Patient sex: M
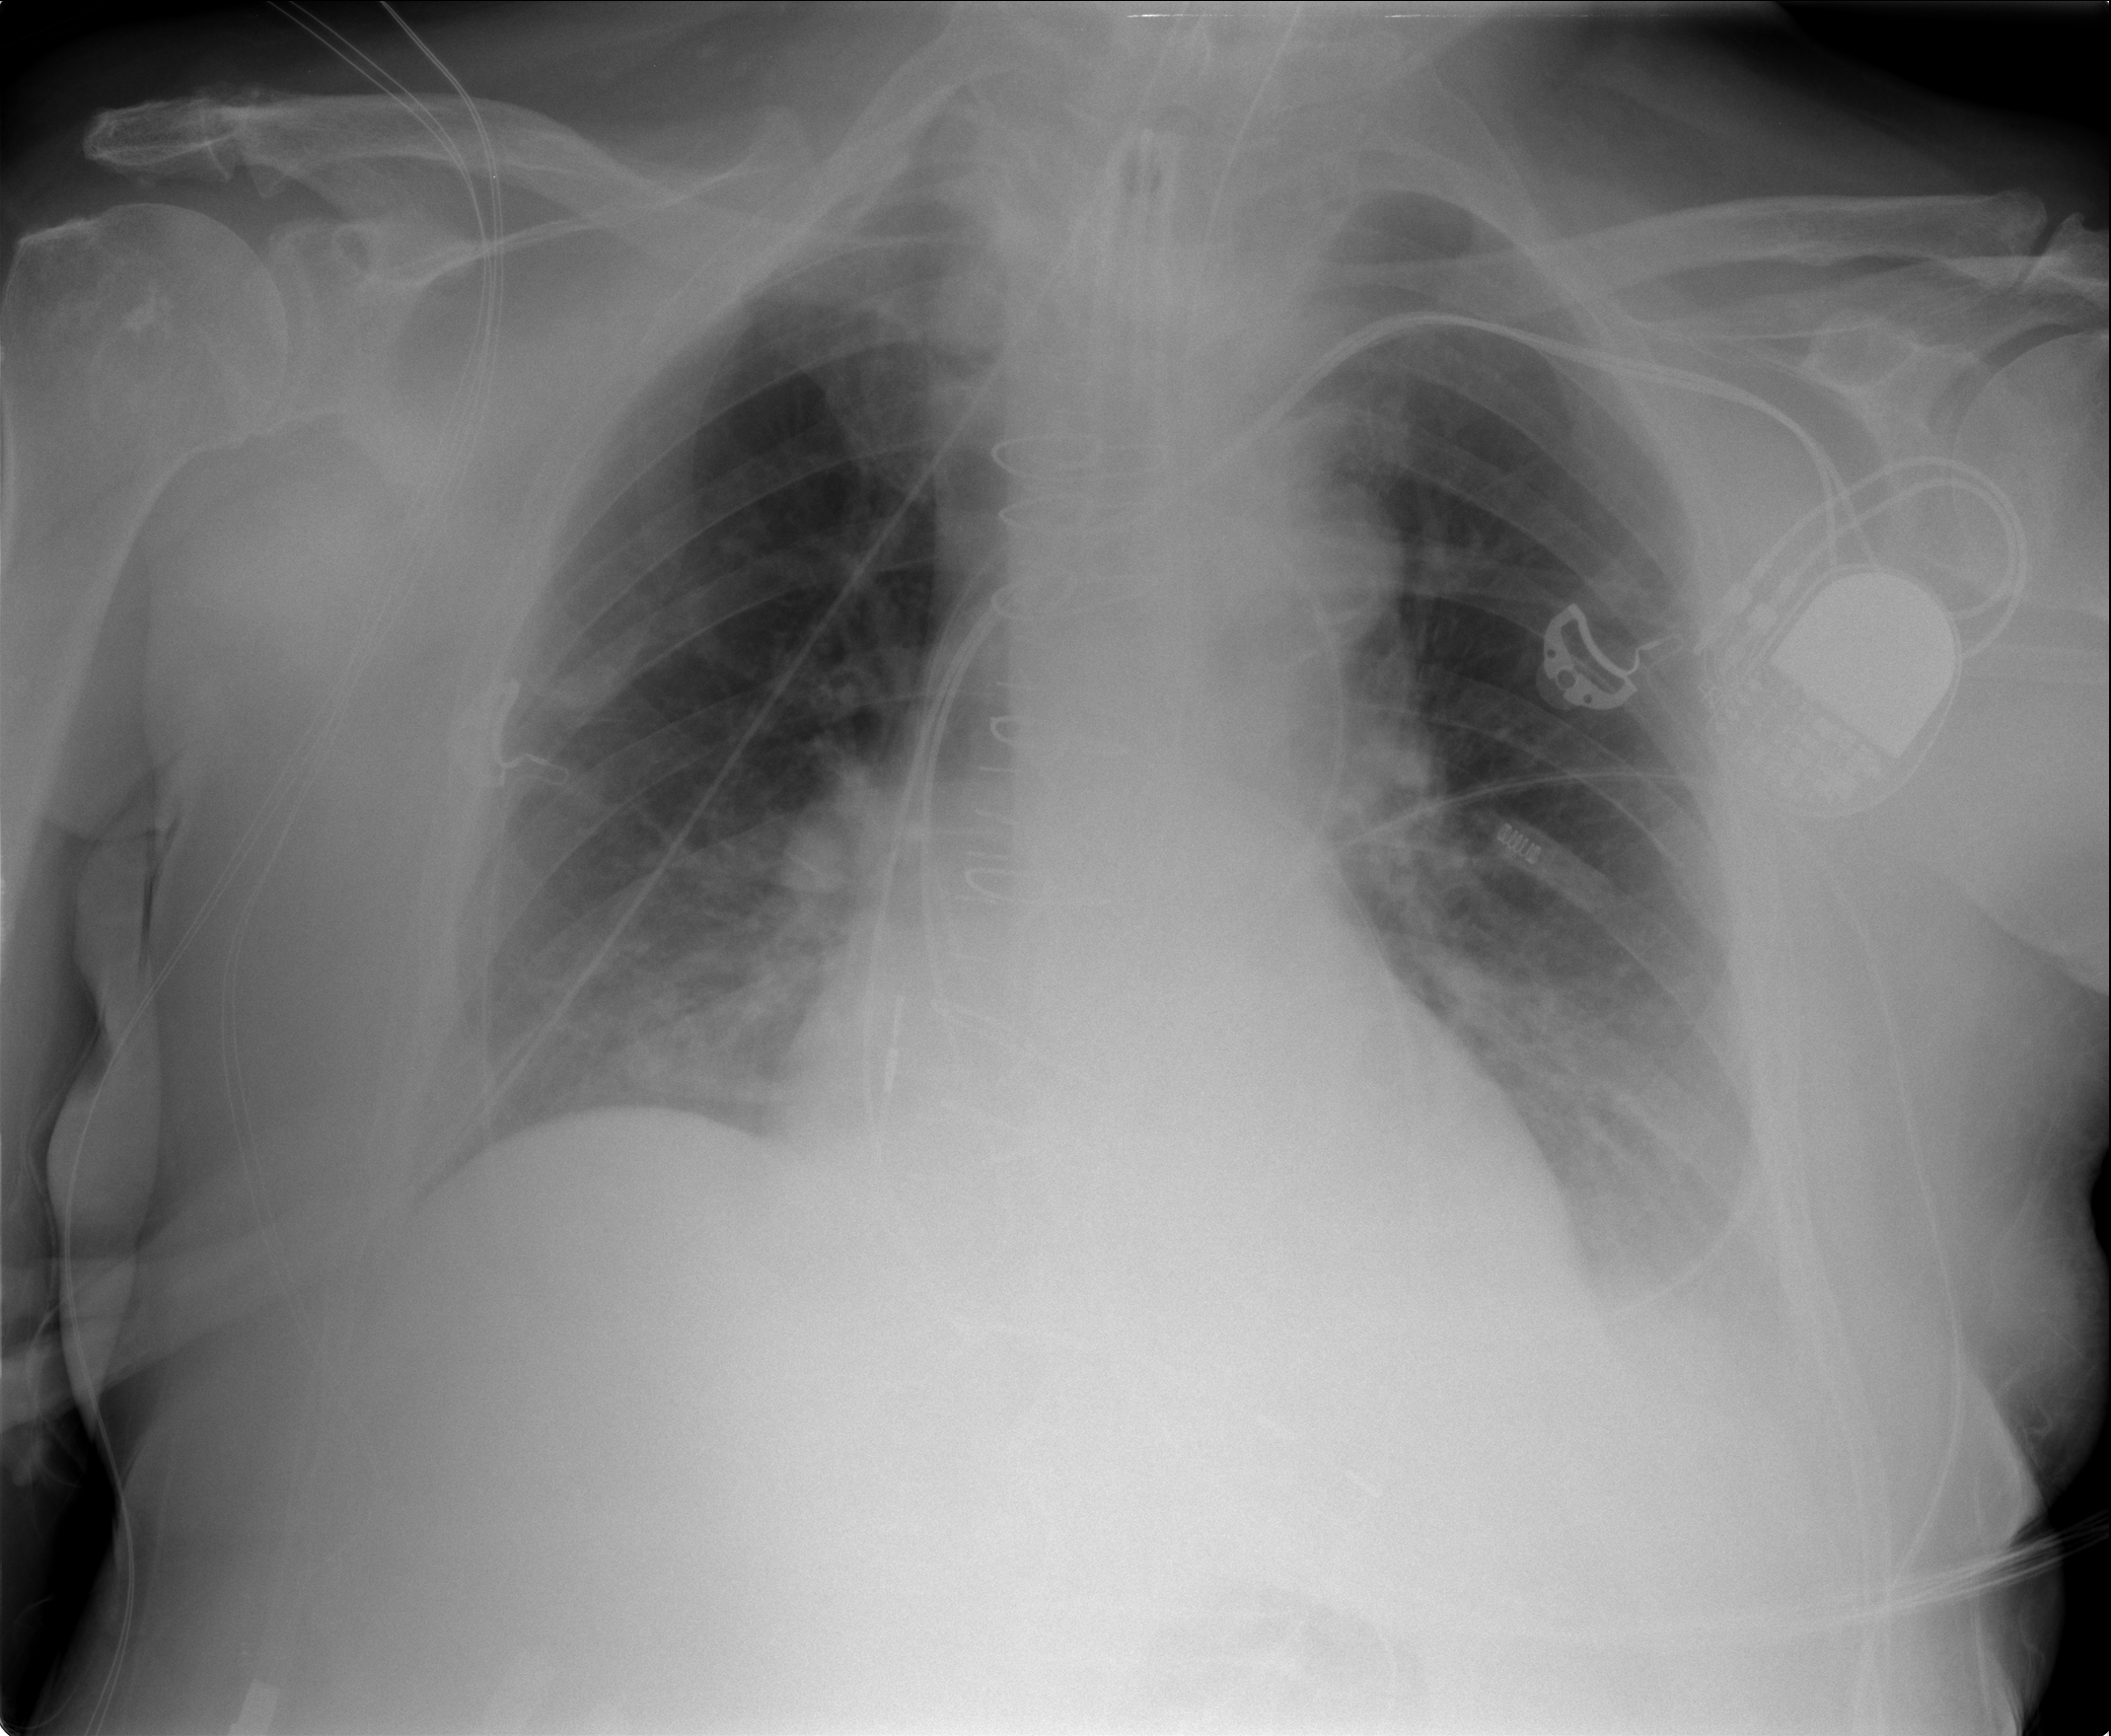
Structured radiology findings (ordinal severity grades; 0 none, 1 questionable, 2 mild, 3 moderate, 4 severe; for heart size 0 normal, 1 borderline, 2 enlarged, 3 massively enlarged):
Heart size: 0
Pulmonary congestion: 2
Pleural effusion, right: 1
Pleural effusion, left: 1
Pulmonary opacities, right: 0
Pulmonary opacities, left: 0
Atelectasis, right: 1
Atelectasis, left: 1